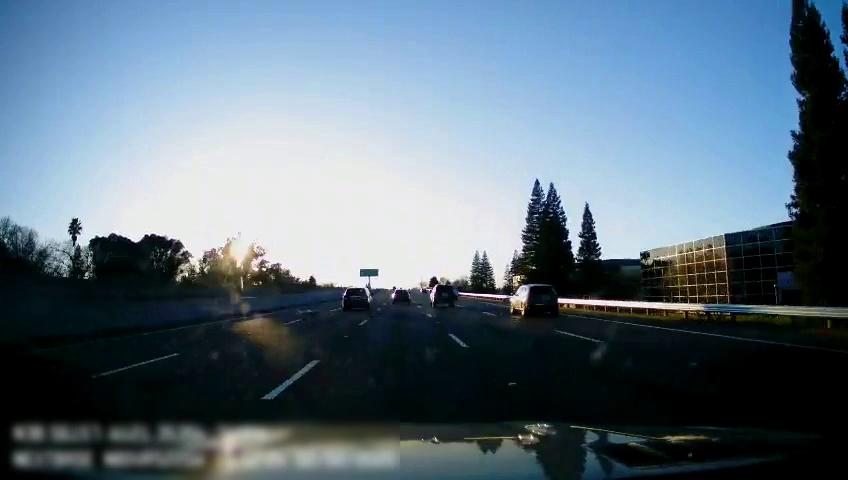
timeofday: Day
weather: Sunny
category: Drivable Space
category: Vehicles | Truck
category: Vehicles | SUV
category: Vehicles | SUV
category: Vehicles | Car
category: Vehicles | SUV
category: Lanes | Alternate Lane
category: Lanes | Alternate Lane
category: Lanes | Current Lane
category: Lanes | Current Lane
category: Lanes | Alternate Lane
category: Lanes | Alternate Lane
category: Traffic | Signs